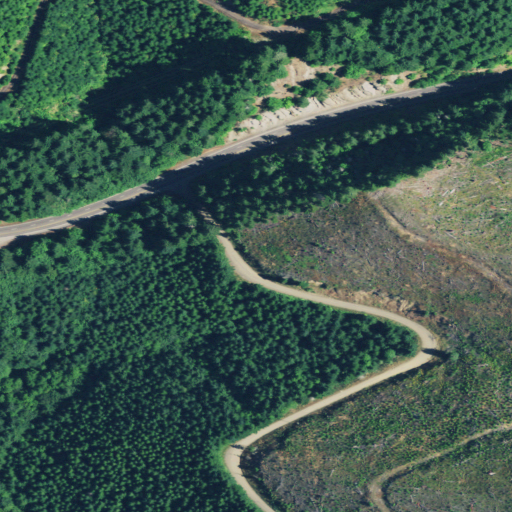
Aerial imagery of gap in Oregon named Low Pass containing evergreen forest, shrub, open development, low intensity development, mixed forest, and medium intensity development